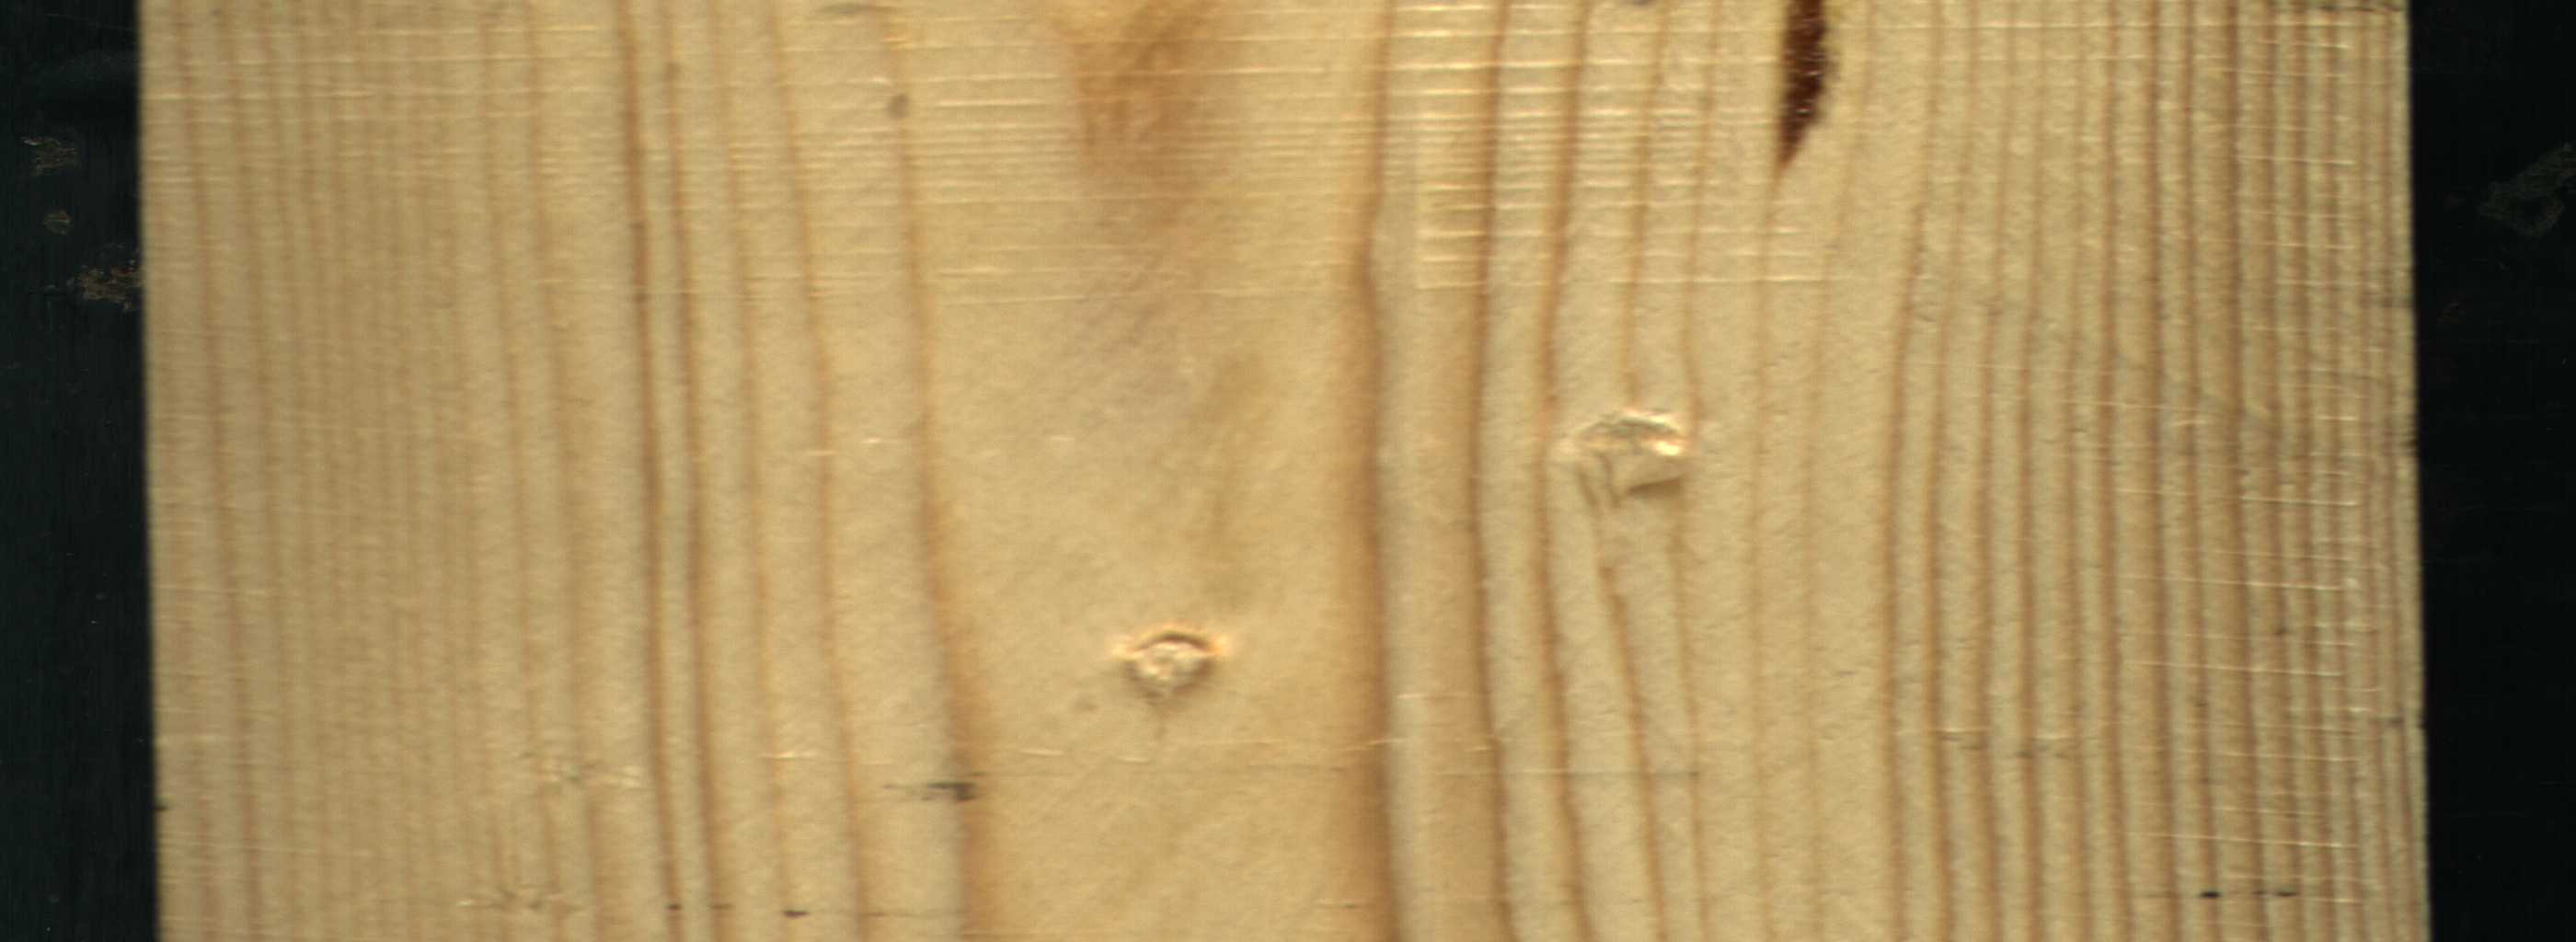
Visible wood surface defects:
resin